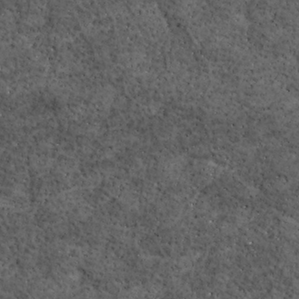
Label: non_frost